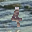
Label: 4